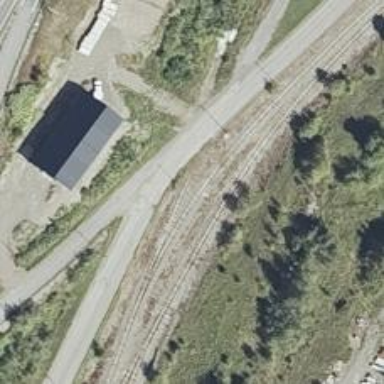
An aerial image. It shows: Railway siding for service.